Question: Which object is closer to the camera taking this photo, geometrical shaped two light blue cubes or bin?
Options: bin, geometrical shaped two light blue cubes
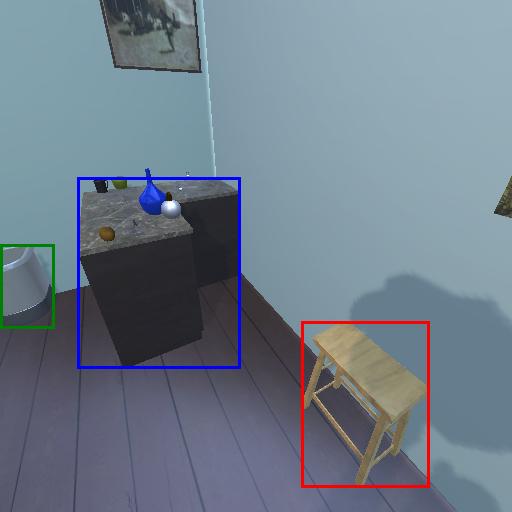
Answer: bin